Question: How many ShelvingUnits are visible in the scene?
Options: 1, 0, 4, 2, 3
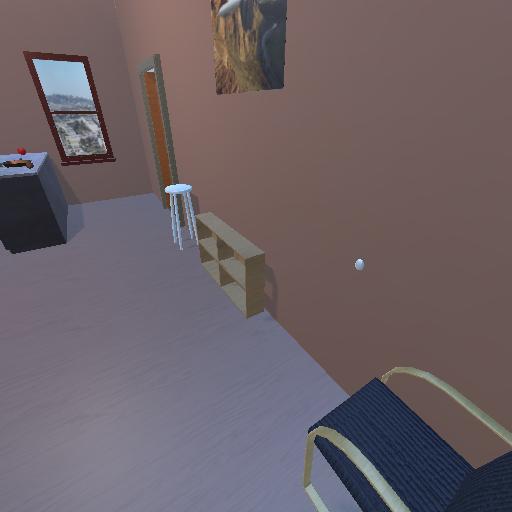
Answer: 1